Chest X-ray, PA view. Patient: 53 years old, sex M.
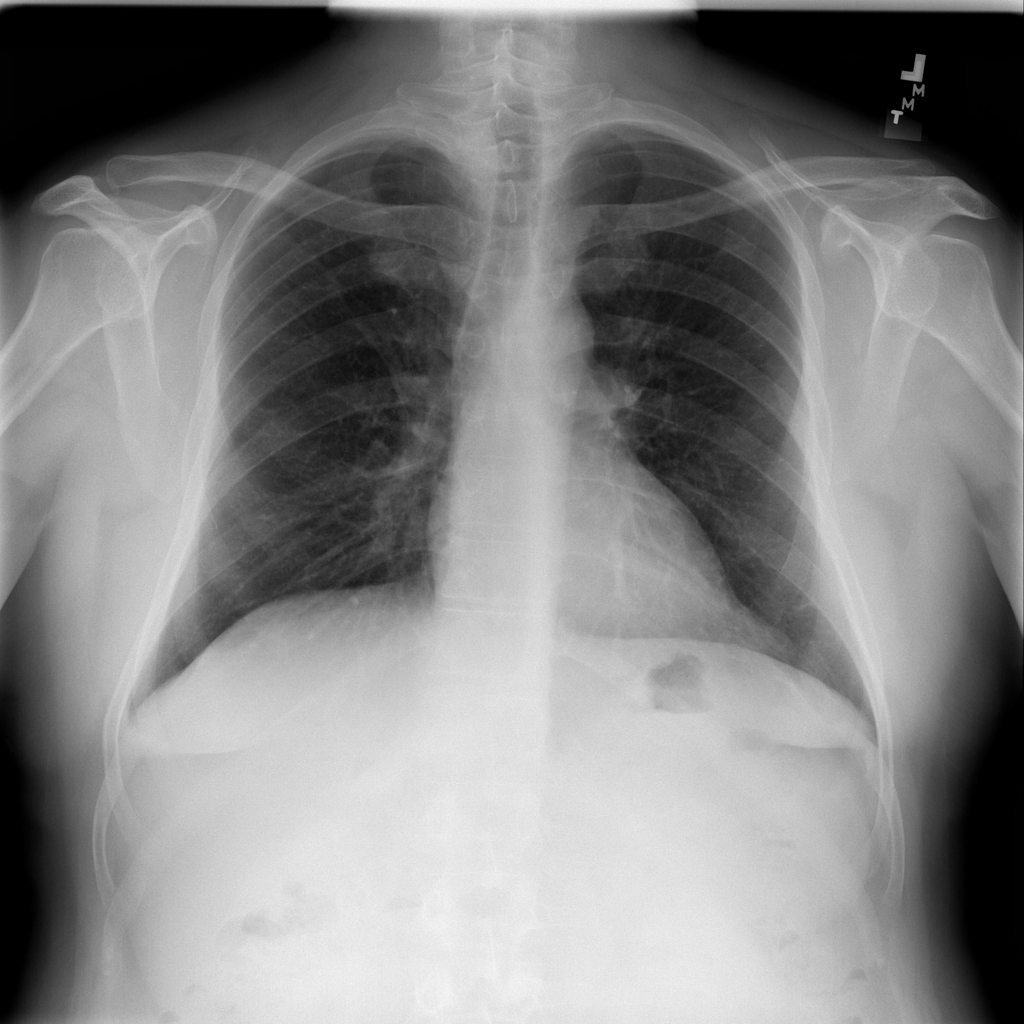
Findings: No Finding